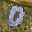
Label: 0